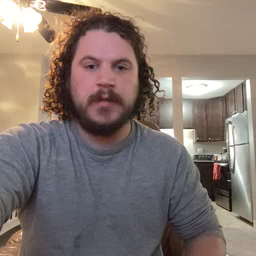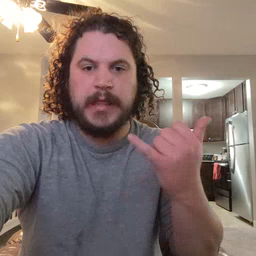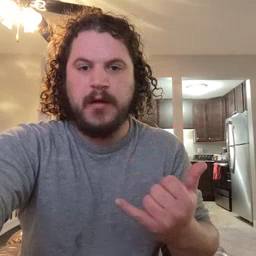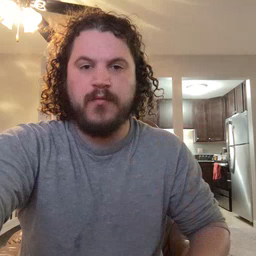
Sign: now